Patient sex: M
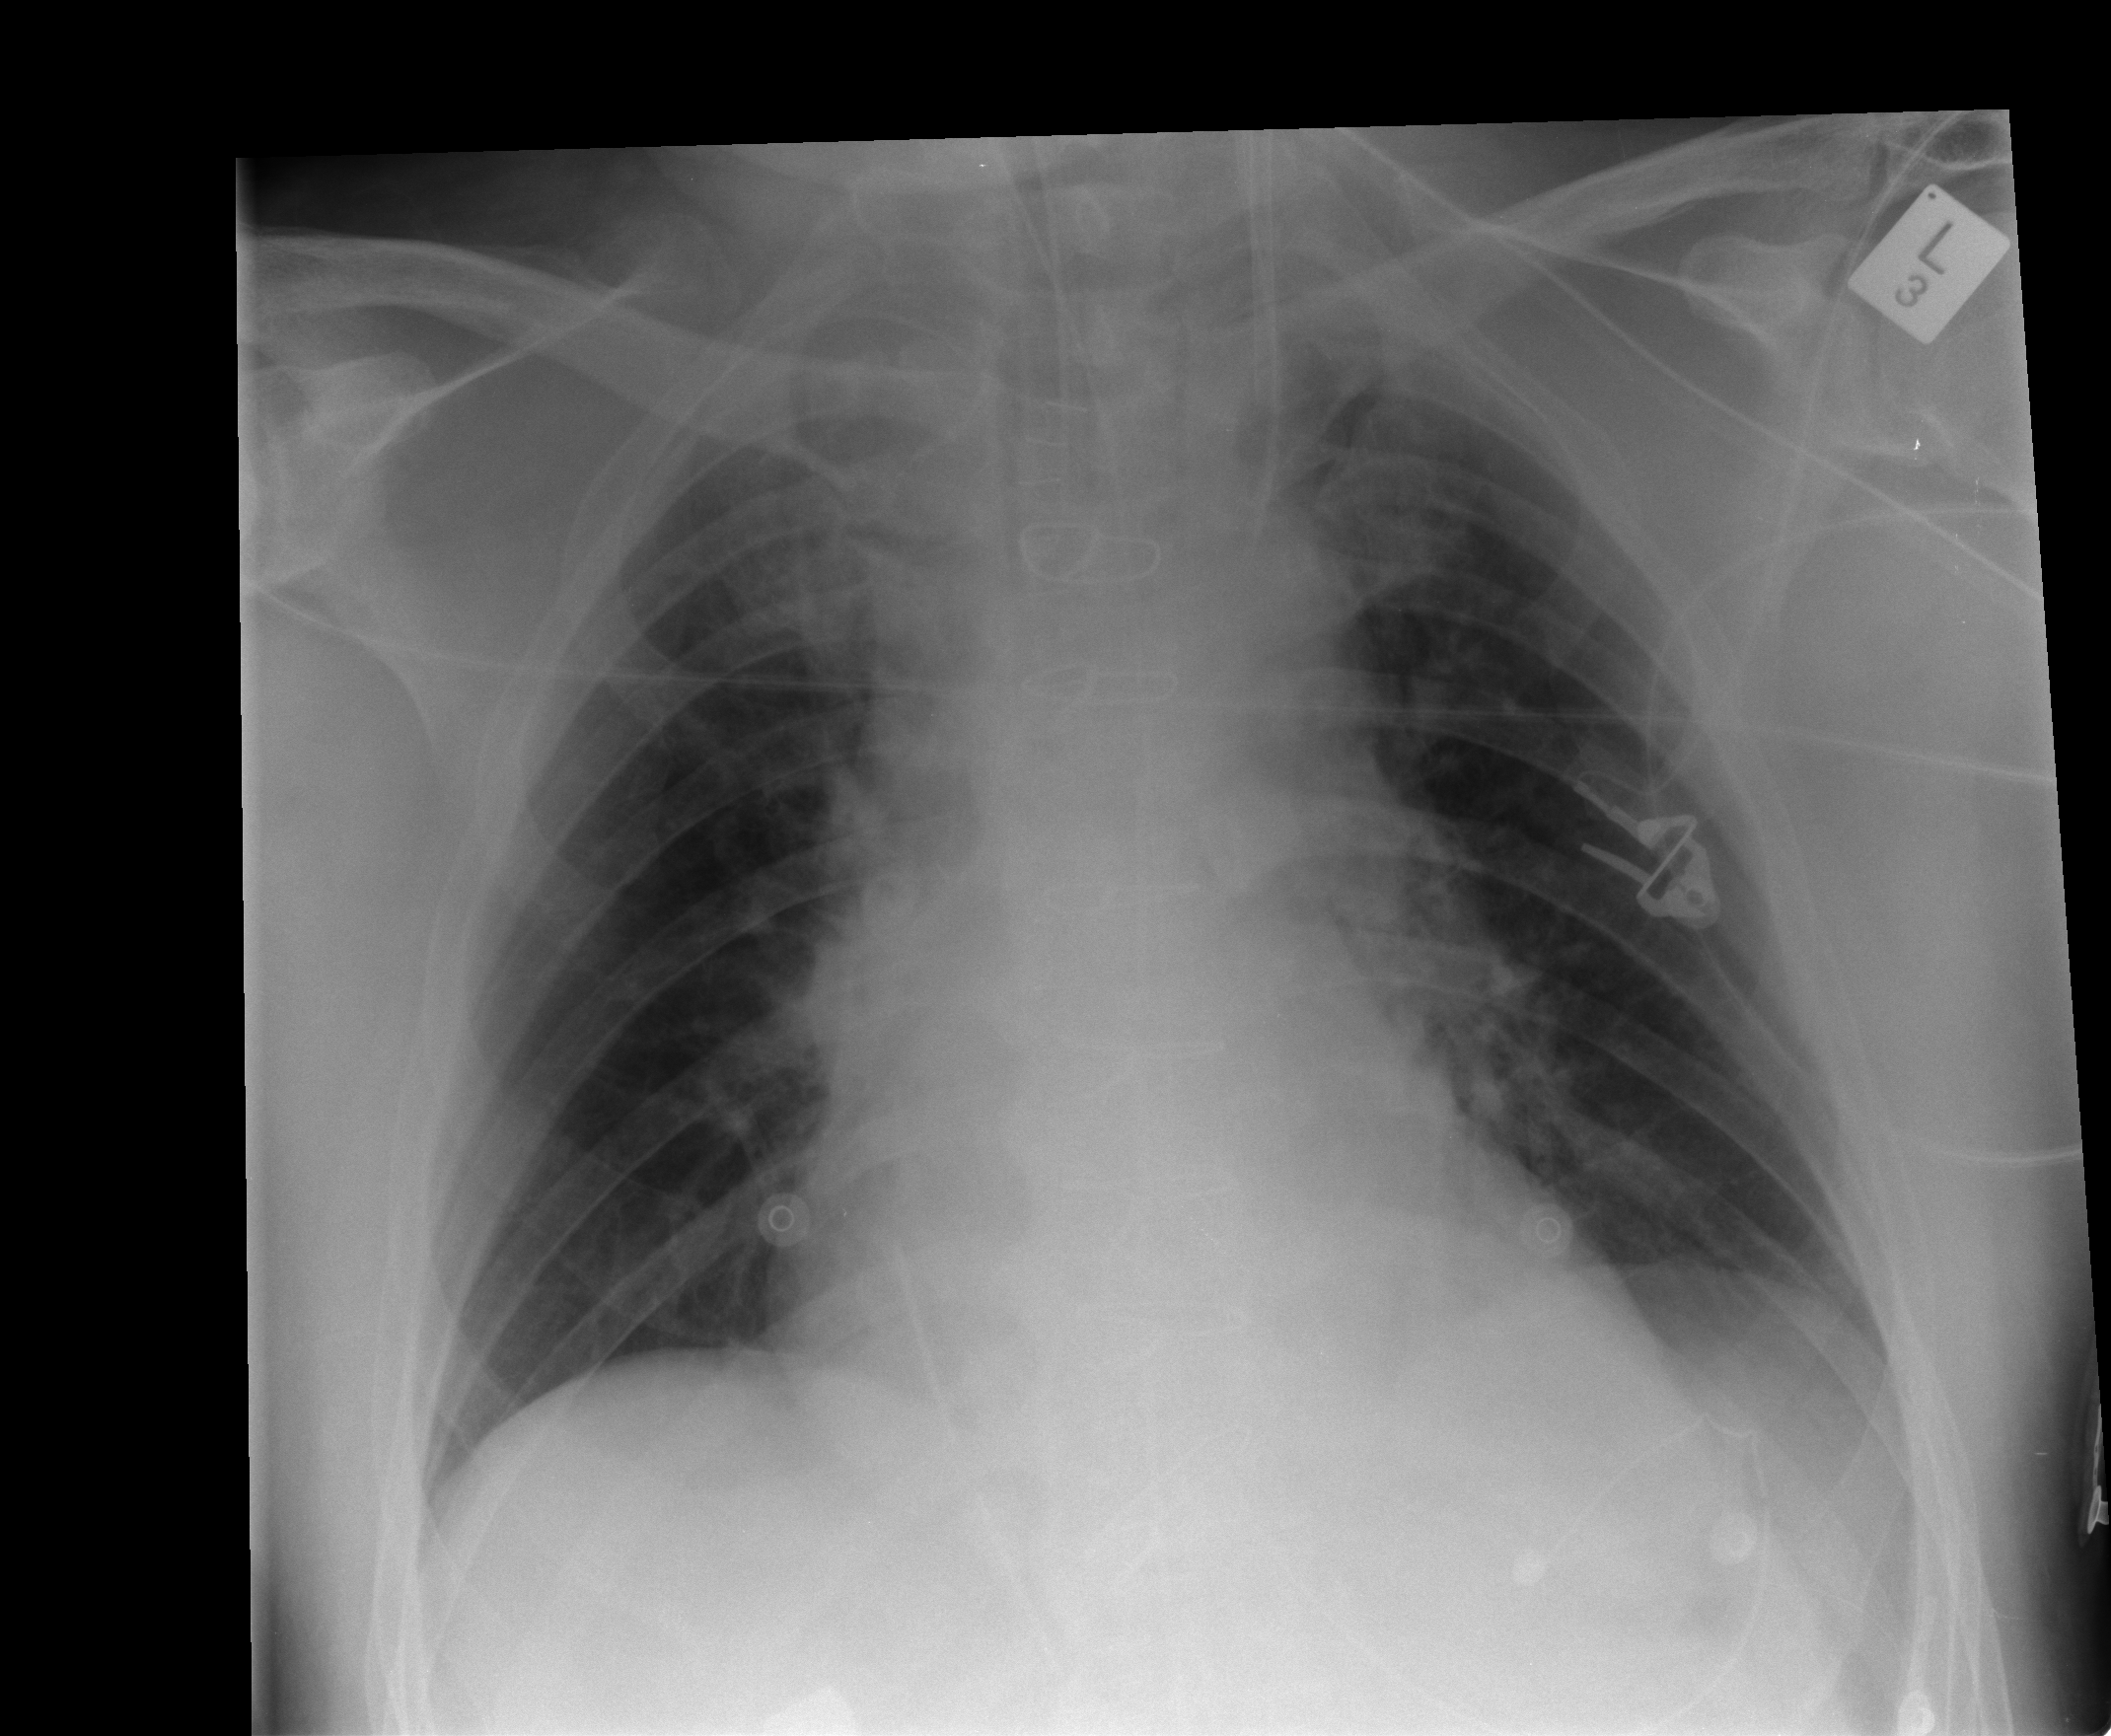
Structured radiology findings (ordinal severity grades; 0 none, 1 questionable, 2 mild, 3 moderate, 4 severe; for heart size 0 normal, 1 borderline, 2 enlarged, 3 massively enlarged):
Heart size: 1
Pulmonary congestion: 1
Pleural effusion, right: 0
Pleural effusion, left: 0
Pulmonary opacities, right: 0
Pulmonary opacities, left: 0
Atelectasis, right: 2
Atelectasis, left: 2